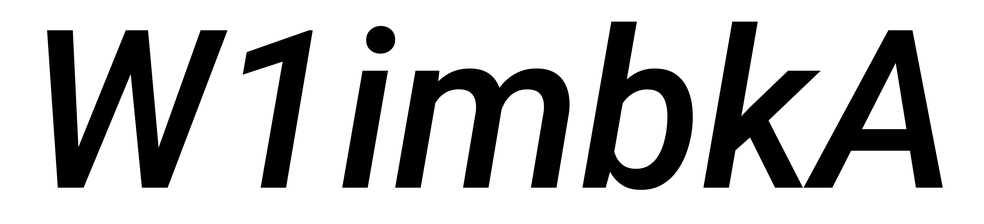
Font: Roboto-Italic_Medium_Italic